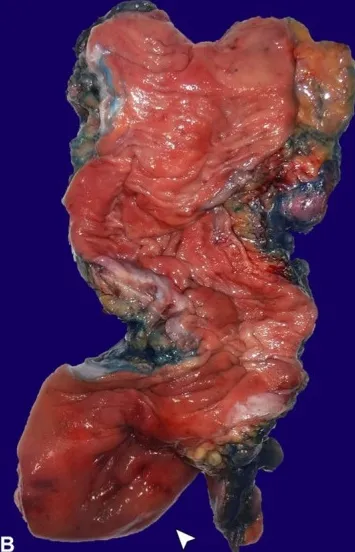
Gross examination of the resected colon. Area of dilatation identified at the distal end of the resected rectum measuring up to 7 cm in average diameter (arrowhead).
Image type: pathology (h&e)